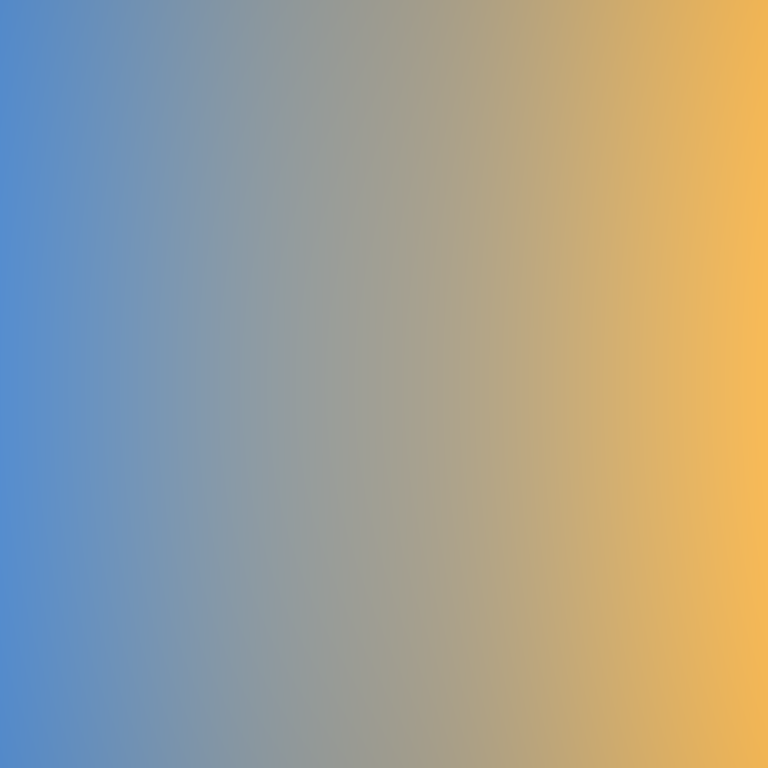
Abstract light effect, smooth gradient from cool blue to warm yellow, calm atmosphere, soft glow, no room, no furniture, no objects.